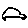
Label: car